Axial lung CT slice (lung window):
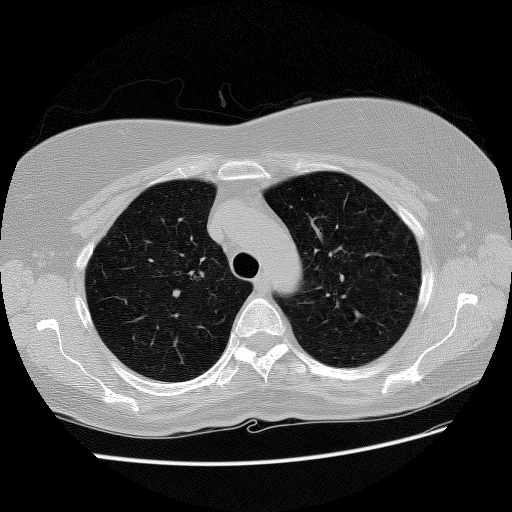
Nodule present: no